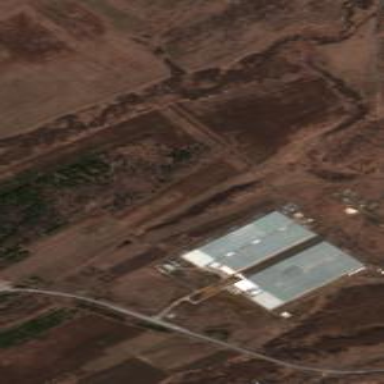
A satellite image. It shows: Greenhouse used for horticulture.